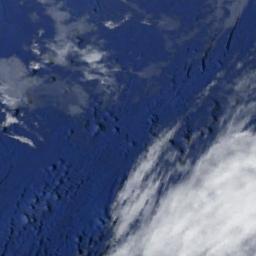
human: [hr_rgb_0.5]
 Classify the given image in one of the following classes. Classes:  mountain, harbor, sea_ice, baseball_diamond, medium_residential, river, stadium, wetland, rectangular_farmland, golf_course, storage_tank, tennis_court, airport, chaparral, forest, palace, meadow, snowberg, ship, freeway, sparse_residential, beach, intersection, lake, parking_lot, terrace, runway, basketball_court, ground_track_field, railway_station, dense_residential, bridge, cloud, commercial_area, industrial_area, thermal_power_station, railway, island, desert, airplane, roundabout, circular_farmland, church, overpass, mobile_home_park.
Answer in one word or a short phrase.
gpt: cloud